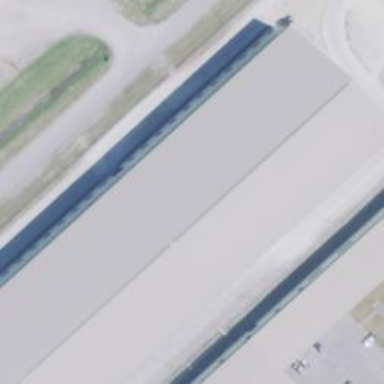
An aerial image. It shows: Industrial building.